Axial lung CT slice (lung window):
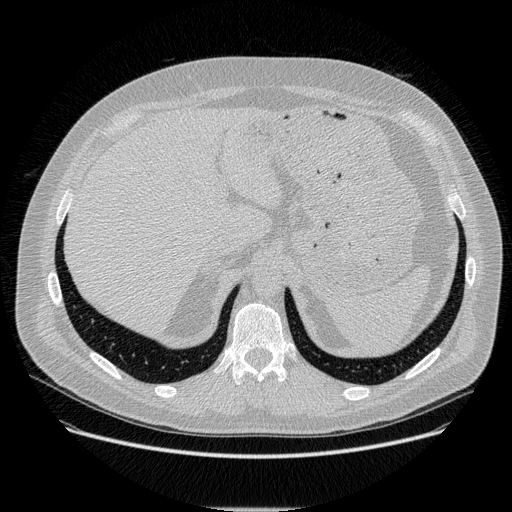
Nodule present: no